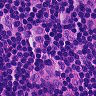
Metastatic tissue present: no